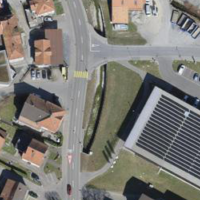
EUNIS habitat code: 54
Species observed at this site:
Poa annua